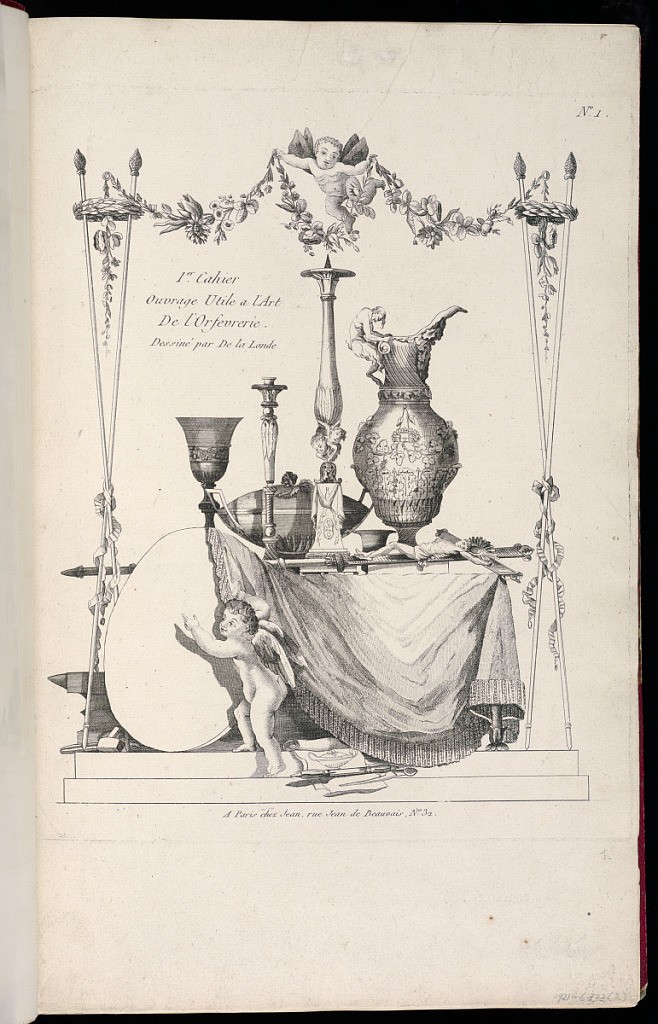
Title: Title Page
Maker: Richard de Lalonde, French, active 1780–96
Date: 1788–1796
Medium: Etching on off-white laid paper
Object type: Print
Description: Title page depicting a draped table with a pitcher, candlesticks, goblet, and crucifix on top, placed below a garland supported by thyrses and held up by a winged putto. The plate is numbered but not signed.